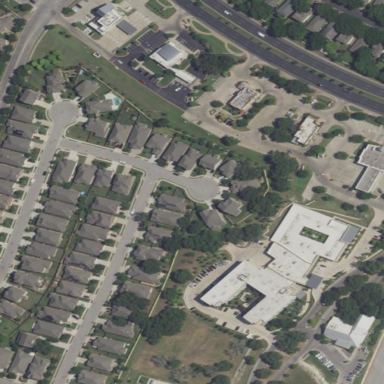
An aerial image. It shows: Nursing home.